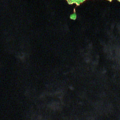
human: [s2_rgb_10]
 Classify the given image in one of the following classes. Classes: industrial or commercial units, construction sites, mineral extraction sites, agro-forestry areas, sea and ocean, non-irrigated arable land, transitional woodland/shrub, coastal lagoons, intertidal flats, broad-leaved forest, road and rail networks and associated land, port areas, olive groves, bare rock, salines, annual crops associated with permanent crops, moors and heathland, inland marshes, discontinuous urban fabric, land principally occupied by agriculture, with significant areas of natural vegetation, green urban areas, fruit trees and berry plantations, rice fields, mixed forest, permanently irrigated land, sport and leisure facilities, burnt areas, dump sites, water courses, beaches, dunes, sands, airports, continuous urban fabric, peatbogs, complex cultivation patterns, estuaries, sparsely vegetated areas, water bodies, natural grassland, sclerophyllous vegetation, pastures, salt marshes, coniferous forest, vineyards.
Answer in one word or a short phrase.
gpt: coniferous forest, water bodies